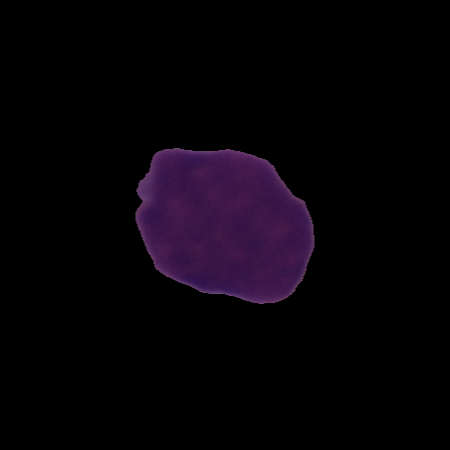
Label: cancer